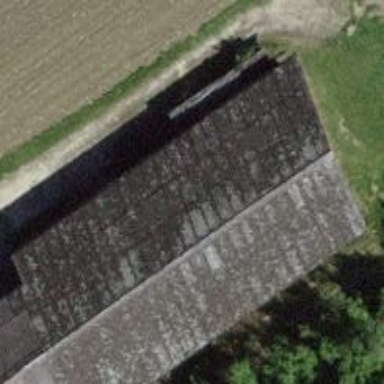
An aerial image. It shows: Hut.